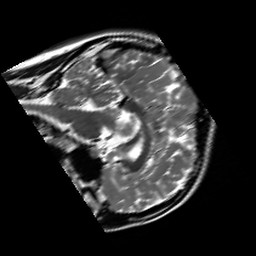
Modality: T2w
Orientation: sagittal
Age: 25
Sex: female
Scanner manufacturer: siemens
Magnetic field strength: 3 T
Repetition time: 7 s
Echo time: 0.09 s